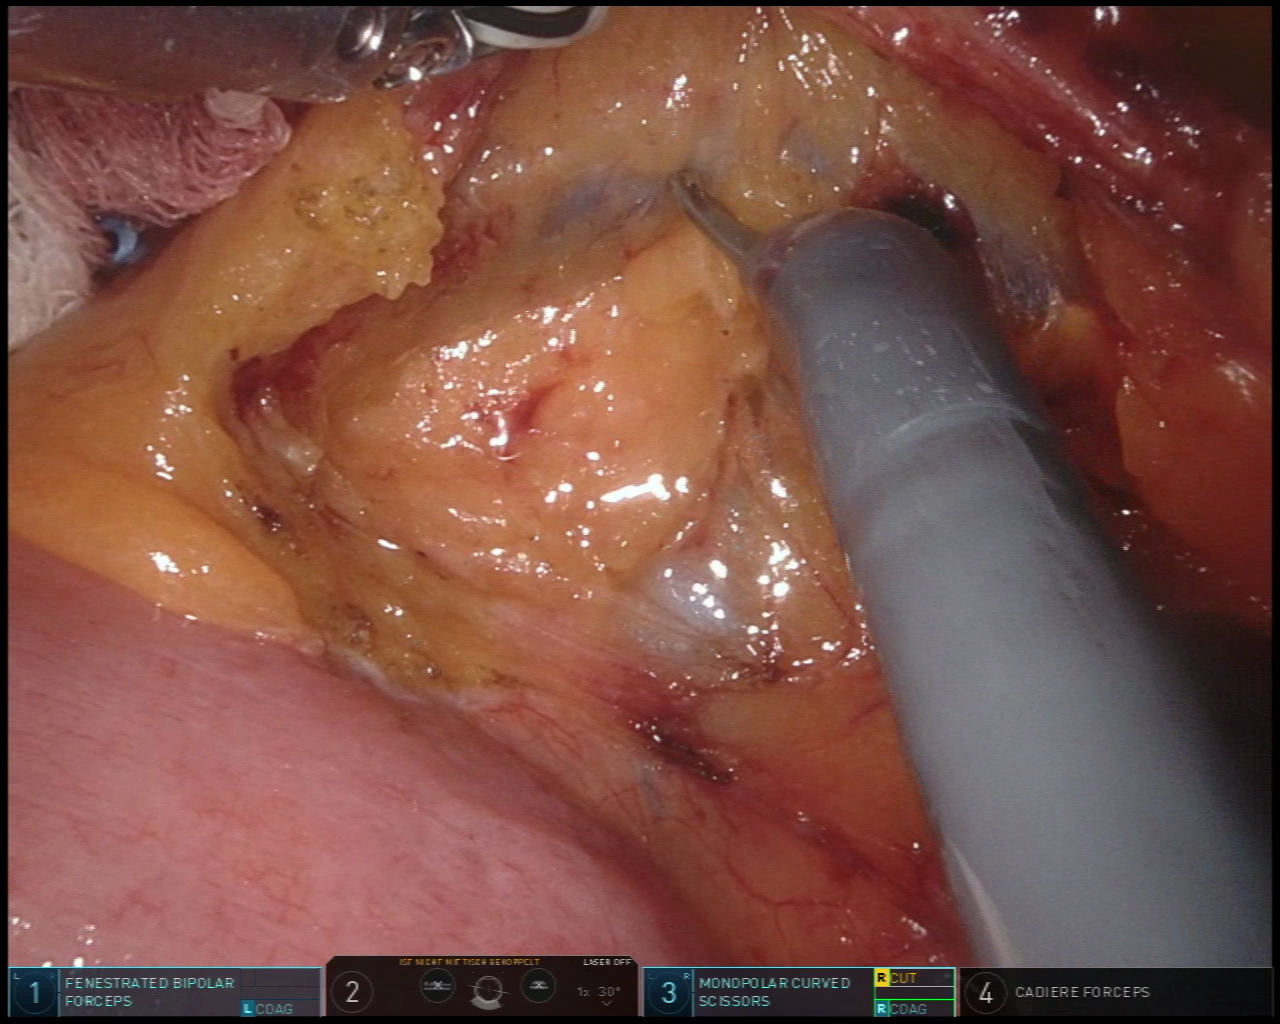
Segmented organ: intestinal_veins
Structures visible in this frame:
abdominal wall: no
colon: no
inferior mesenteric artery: no
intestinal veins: yes
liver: no
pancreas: no
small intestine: yes
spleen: no
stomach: no
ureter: no
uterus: no
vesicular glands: no